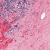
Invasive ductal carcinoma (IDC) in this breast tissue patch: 0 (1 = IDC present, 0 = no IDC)